Field crop: maize
Growth stage: 2
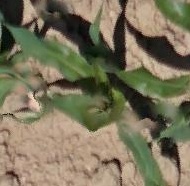
Species: maize